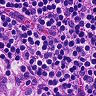
Metastatic tissue present: no